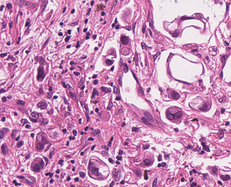
Tumor epithelial tissue: yes
Tumor-associated stroma tissue: yes
Normal tissue: no